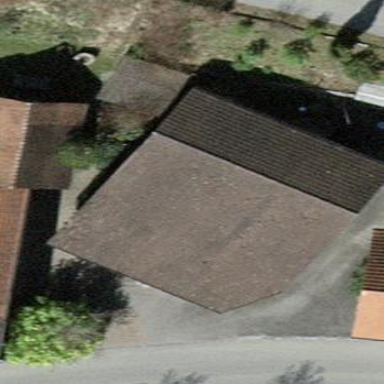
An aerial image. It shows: View of roof of building.